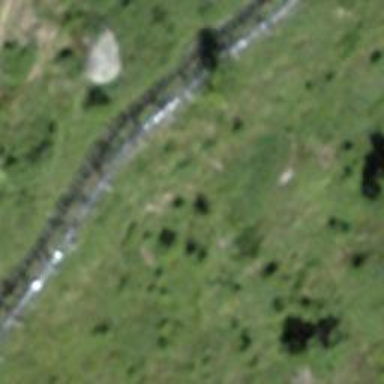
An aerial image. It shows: Avalanche protection fence.